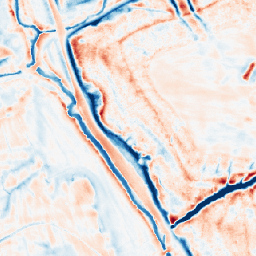
Category: edge_preserving
Decomposition family: bilateral
Decomposition parameters: d: 21
sigma_color: 100
sigma_space: 150
Upsampling method: nearest
Upsampling parameters: scale: 4
Upsampling scale: 4